Field crop: maize
Growth stage: 2
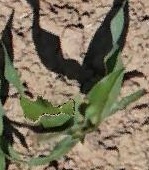
Species: maize